Field crop: tomato
Growth stage: 2
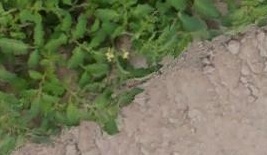
Species: tomato